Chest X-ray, PA view. Patient: 45 years old, sex M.
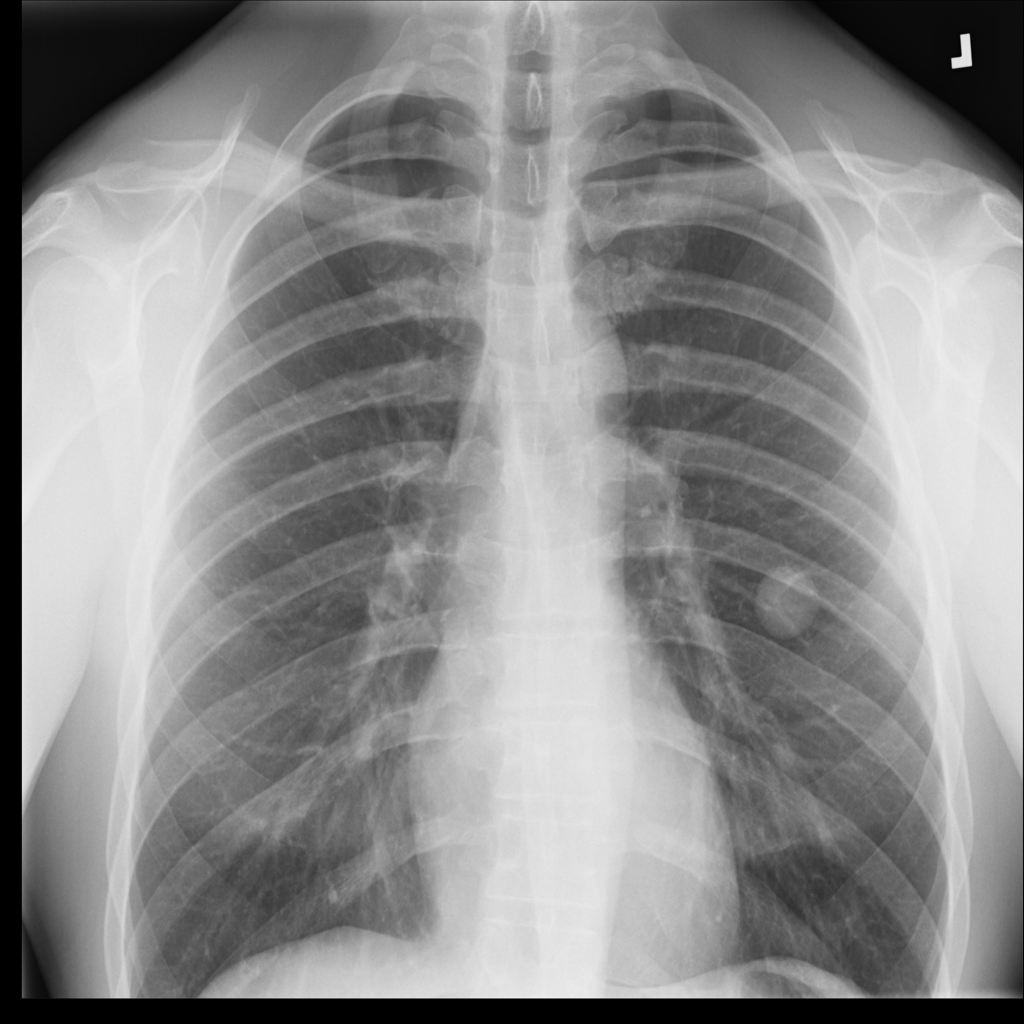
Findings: Nodule